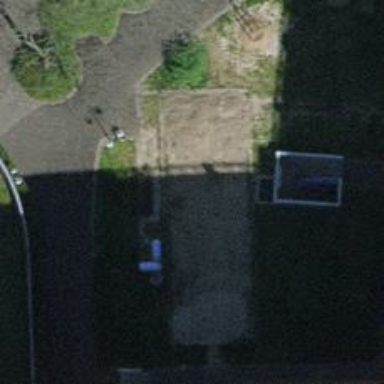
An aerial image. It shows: Bench for seating.